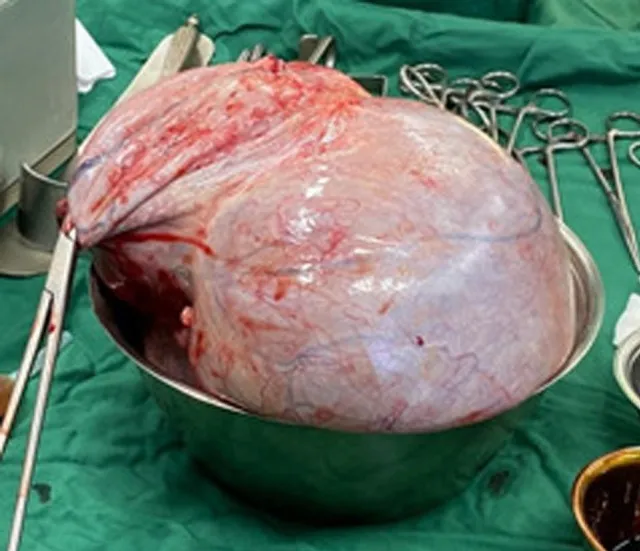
Completely removed the giant ovarian tumor.
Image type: medical_photograph (other_medical_photograph)